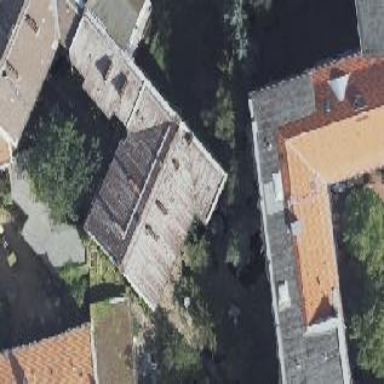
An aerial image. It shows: Part of building.